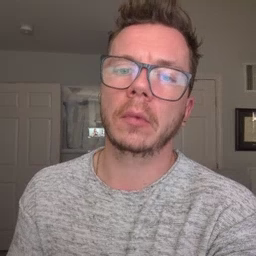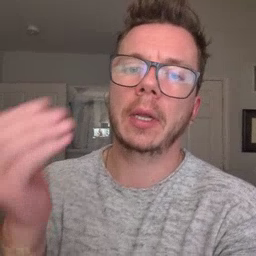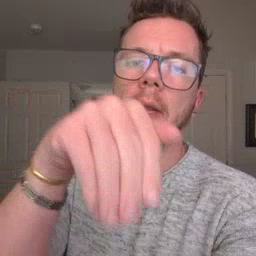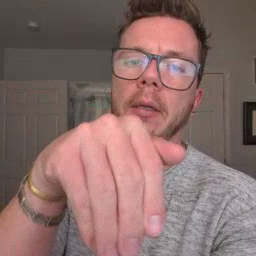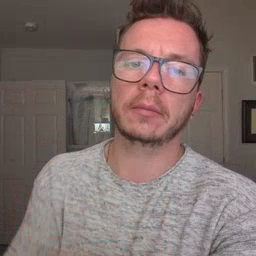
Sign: night